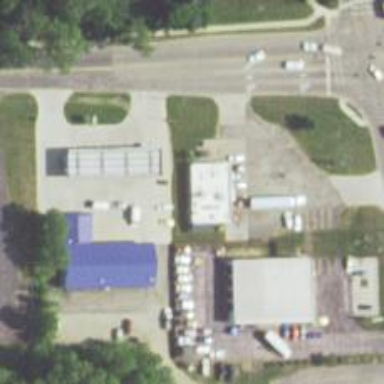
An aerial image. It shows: Convenience shop.